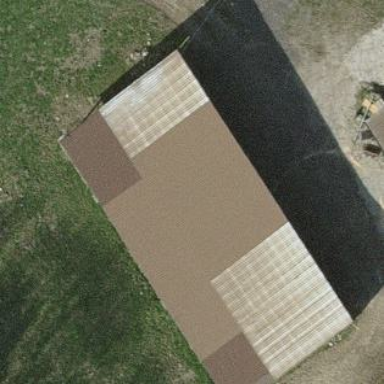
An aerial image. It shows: Shed.